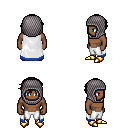
a pixel art fantasy rpg character, male body template, human, dark skin, white trimmed cape, white pants, brown short bangs hairstyle, chain hood, gold boots, four views (front, back, left, right), 2x2 character sprite sheet, small pixel art, hard edges, no anti-aliasing